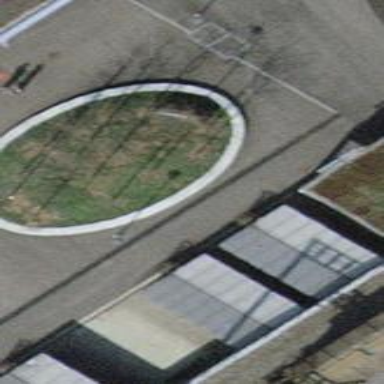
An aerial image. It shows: Flowerbed.